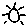
Label: sun